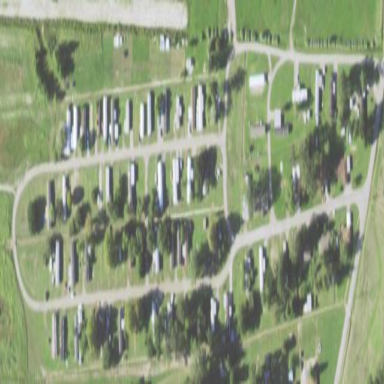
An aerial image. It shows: Residential area designated as trailer park.